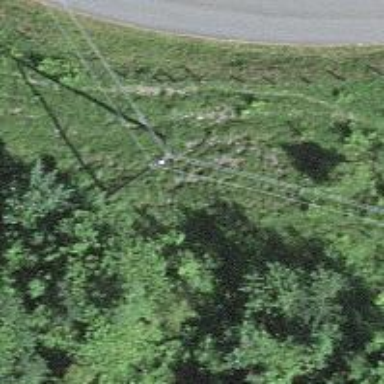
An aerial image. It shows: Minor power line.